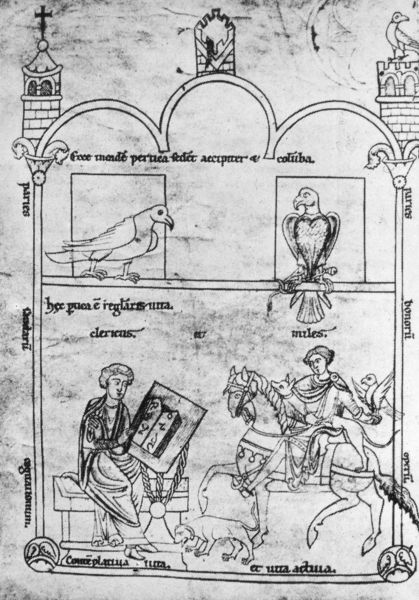
Titel: Liber Avium, De volutione rotarum
Künstler: Hugh of Fouilloy
Institution: Heiligenkreuz, Bibliothek
Schlagwörter: adler, falke, mann, vogel, weiß, sitzen, grau, schwarz, skizze, zeichnung, hund, tier, tiere, architektur, stein, taube, innenraum, vögel, kirche, blatt, pferd, reiter, turm, schrift, papier, bogen, thron, tafel, zinnen, bögen, buch, burg, kreuz, türme, ritter, altar, pult, mittelalter, mönche, zeichnun, aufriss, latein, buchmalerei, falkner, kleriker, raubvogel, köig, raubvögel, beschaulichkeit, schwrz-weiß, raubvögek